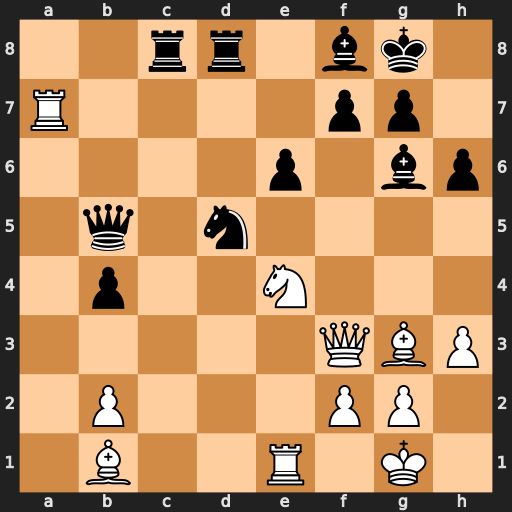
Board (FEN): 2rr1bk1/R4pp1/4p1bp/1q1n4/1p2N3/5QBP/1P3PP1/1B2R1K1
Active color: w
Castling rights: -
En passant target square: -
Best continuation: Nd6 Bxd6 Bxg6